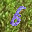
Label: 6